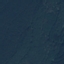
Land use / land cover class: Forest